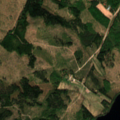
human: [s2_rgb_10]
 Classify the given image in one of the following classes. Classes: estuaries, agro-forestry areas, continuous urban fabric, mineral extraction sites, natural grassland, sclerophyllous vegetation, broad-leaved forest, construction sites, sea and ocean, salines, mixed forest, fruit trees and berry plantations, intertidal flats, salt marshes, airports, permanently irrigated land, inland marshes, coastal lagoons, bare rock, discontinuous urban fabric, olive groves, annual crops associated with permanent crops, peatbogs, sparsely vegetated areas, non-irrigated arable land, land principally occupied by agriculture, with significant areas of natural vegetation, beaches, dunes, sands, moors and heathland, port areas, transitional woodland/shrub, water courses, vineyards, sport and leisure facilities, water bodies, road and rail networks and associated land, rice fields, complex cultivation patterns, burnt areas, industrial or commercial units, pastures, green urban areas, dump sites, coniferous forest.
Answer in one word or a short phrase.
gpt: coniferous forest, transitional woodland/shrub, water bodies